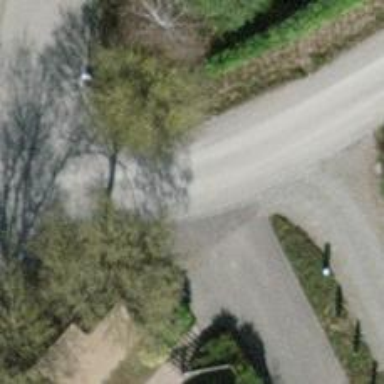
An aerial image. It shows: Driveway.